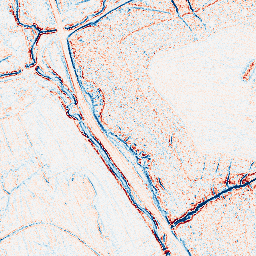
Category: edge_preserving
Decomposition family: bilateral
Decomposition parameters: d: 5
sigma_color: 150
sigma_space: 150
Upsampling method: sinc_hamming
Upsampling parameters: scale: 2
kernel_size: 8
Upsampling scale: 2